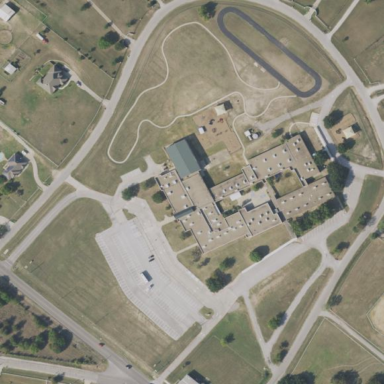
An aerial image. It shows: School.